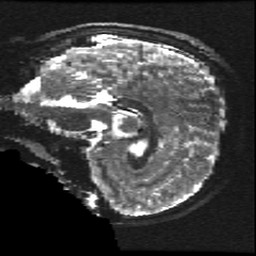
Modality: T2w
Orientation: sagittal
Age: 13
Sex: male
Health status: ill
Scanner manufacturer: ge
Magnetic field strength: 3 T
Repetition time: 7.5 s
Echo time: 0.1015 s